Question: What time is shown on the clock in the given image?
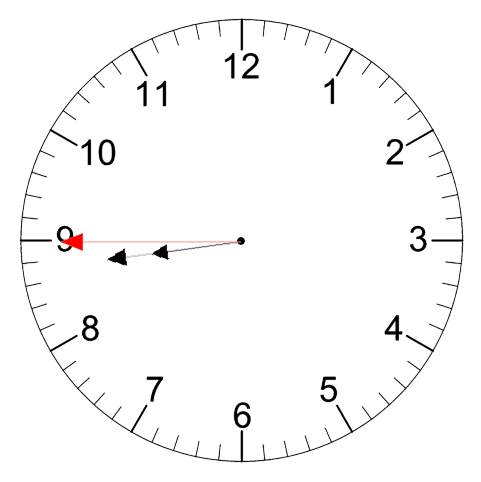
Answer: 08:43:45